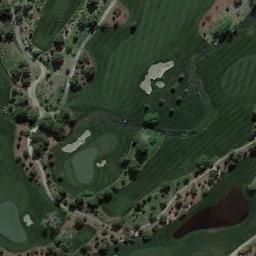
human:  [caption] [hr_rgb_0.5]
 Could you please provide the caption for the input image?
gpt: There are several bunkers and lakes and a few paths and many trees on a large green lawn on the golf course .

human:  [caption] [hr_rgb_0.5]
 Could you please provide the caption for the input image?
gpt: At the intersection of the three paths, There are two bunkers .

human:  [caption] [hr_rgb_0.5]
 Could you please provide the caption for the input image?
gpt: Many trees are near the golf course .

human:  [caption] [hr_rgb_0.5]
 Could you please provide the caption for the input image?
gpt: The golf course has a lake, Some putting greens, Fairways, Roads, Barrier trees and sandpits .

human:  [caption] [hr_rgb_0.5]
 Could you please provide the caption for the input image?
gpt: There are some trees and a lake on the golf course .